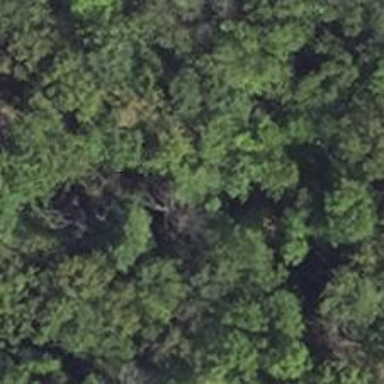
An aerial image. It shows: Forest area.